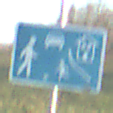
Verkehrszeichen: BeginnVerkehrsberuhigterBereich
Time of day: MorningAfternoon
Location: Outdoor (Nature)
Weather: Clear
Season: Winter
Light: Natural